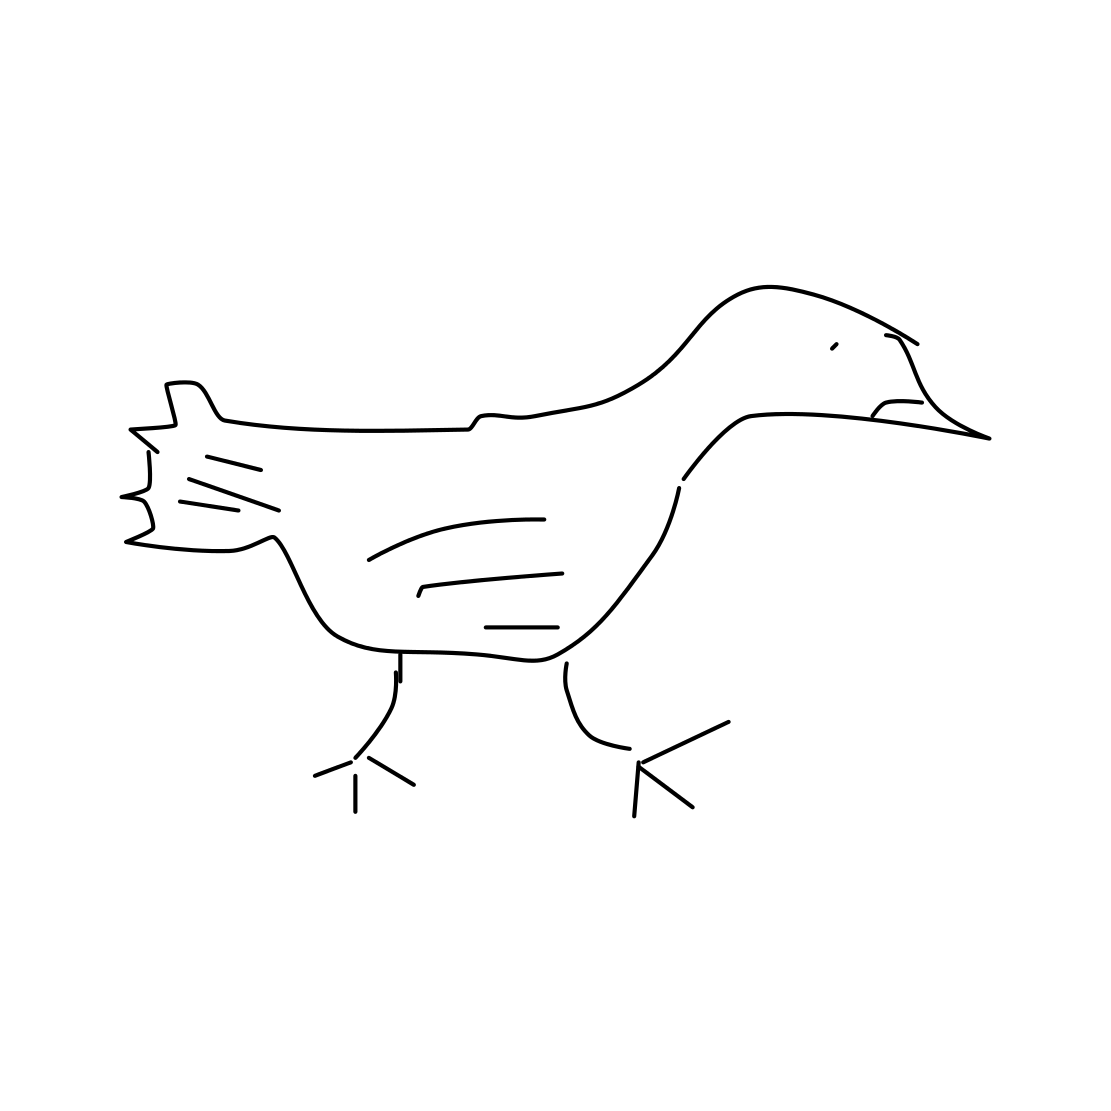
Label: standing bird